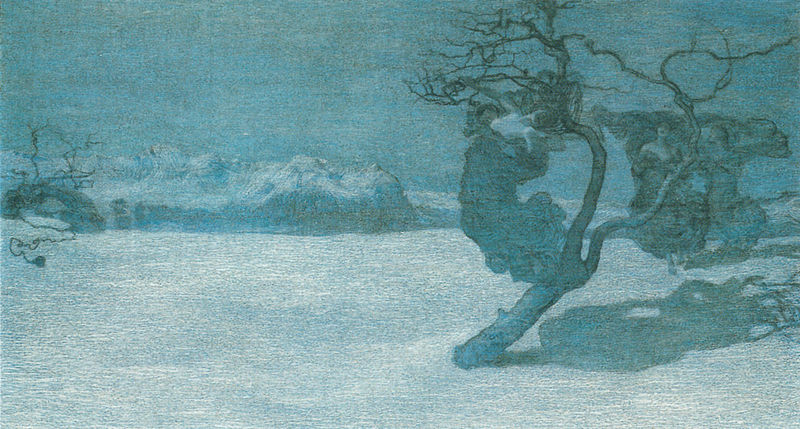
Titel: La cattive madri/ The Bad Mothers
Künstler: Giovanni Segantini
Institution: Zürich, Kunsthaus
Schlagwörter: baum, blau, dunkel, felsen, gemälde, himmel, schatten, weiß, wolken, bäume, frauen, landschaft, äste, frau, grau, haar, hell, licht, nacht, schwarz, eis, schnee, malerei, bild, ast, baumstamm, ebene, horizont, kalt, stamm, wind, zweige, haare, kind, tanzen, düster, moderne, berge, gebirge, gipfel, modern, kahl, linien, winter, figuren, hängen, kälte, schreiten, krumm, geist, geister, geistter